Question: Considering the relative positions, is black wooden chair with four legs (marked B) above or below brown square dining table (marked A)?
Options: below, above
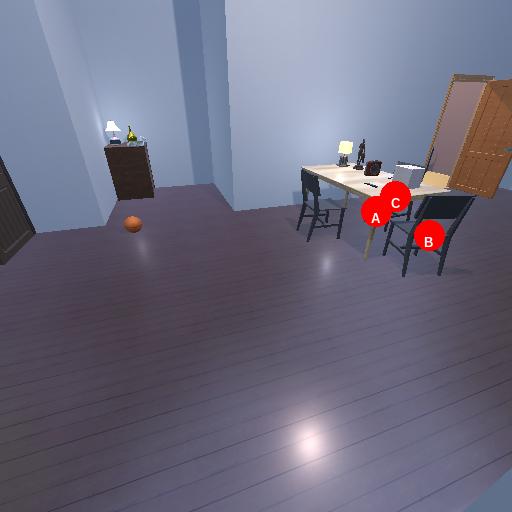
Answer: below